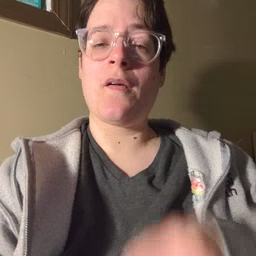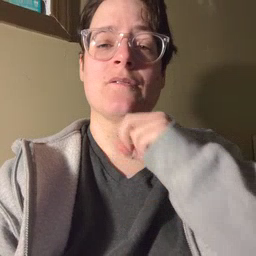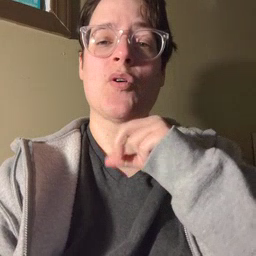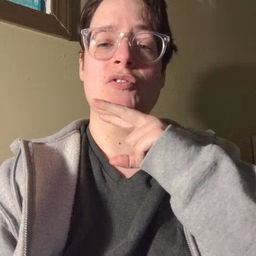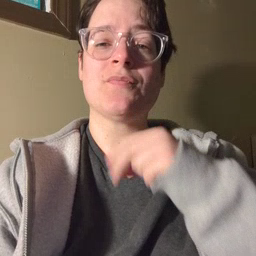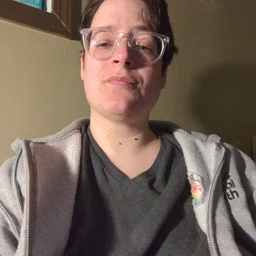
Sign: frog